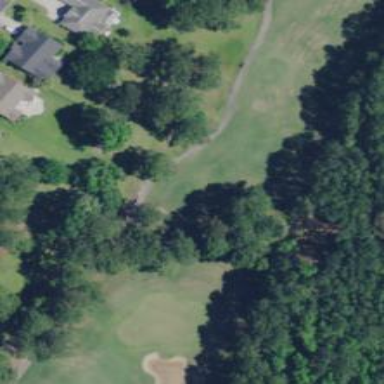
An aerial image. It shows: Path for golf carts.